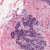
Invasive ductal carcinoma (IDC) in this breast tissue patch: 1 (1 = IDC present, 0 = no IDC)